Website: bh-photo
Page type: customer-info-address
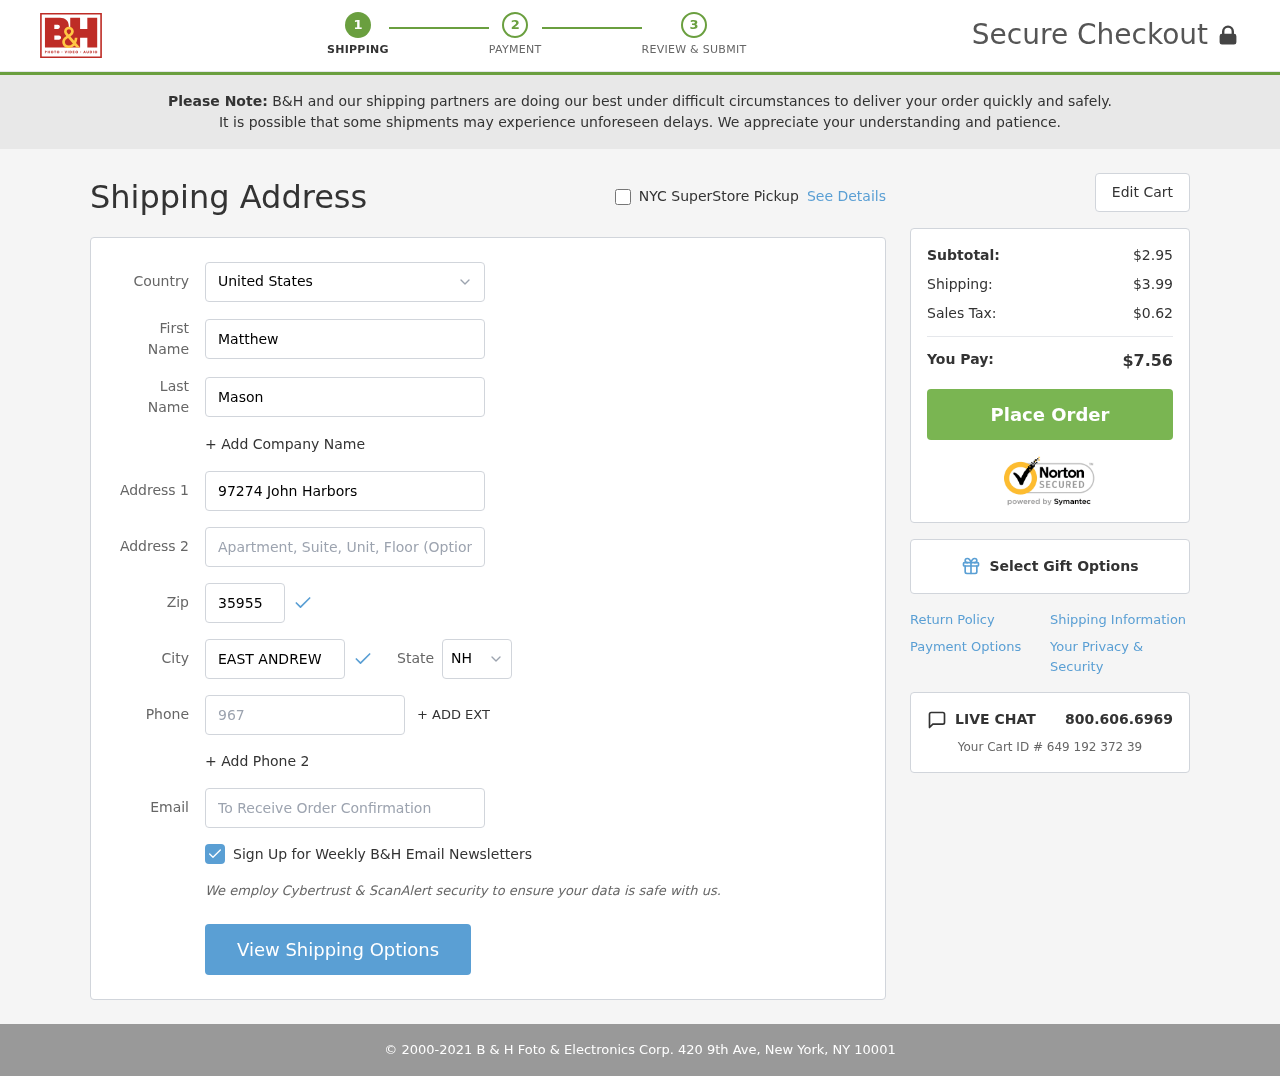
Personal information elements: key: PII_CITY
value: East Andrew
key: PII_COUNTRY
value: United States
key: PII_EMAIL
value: mmason@gmail.com
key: PII_FIRSTNAME
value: Matthew
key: PII_LASTNAME
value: Mason
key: PII_PHONE
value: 9675645281
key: PII_POSTCODE
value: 35955
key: PII_STATE_ABBR
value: NH
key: PII_STREET
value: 97274 John Harbors
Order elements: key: ORDER_SUBTOTAL
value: $2.95
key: ORDER_SHIPPING_COST
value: $3.99
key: ORDER_TAX
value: $0.62
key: ORDER_TOTAL
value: $7.56
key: ORDER_ID
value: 649 192 372 39